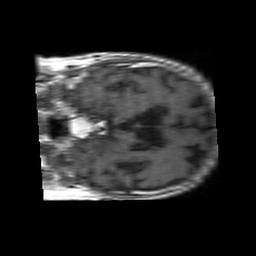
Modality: T1w
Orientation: coronal
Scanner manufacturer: philips
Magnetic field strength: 1.5 T
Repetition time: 0.375 s
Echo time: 0.011 s